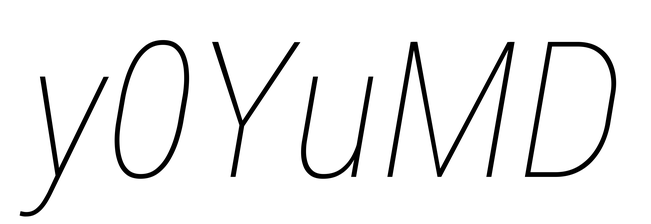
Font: Roboto-Italic_Condensed_Thin_Italic